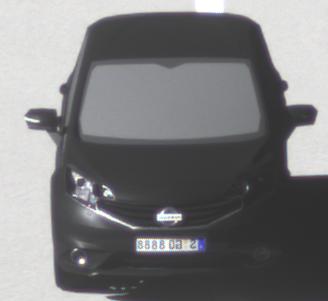
Make: Nissan
Model: Note 1.2
Detailed model: Note (E12) (10/13 - 12/16)
Model produced from: 2013/10
Model produced until: 2015/09
Doors: 5
Color: black
Road condition: dry road
Daytime: morning or afternoon
Contrast: high contrast